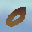
Label: 0